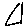
Label: triangle